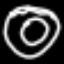
Label: donut